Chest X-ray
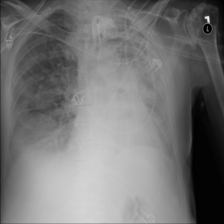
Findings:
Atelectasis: negative
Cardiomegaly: negative
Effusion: negative
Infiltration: negative
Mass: negative
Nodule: negative
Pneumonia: negative
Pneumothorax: negative
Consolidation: negative
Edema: negative
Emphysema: negative
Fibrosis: negative
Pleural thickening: negative
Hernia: negative